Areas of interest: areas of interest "Commercial service"
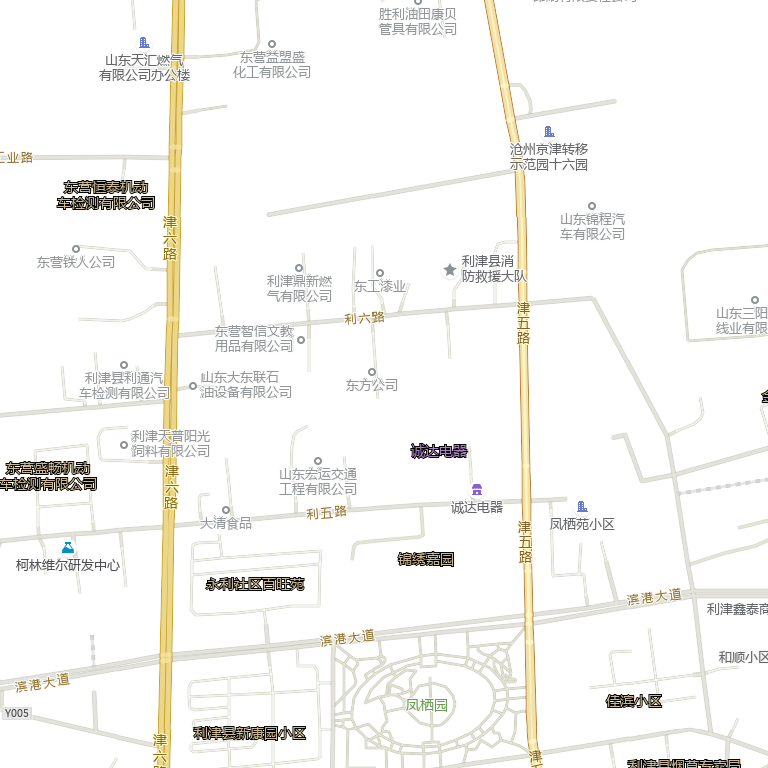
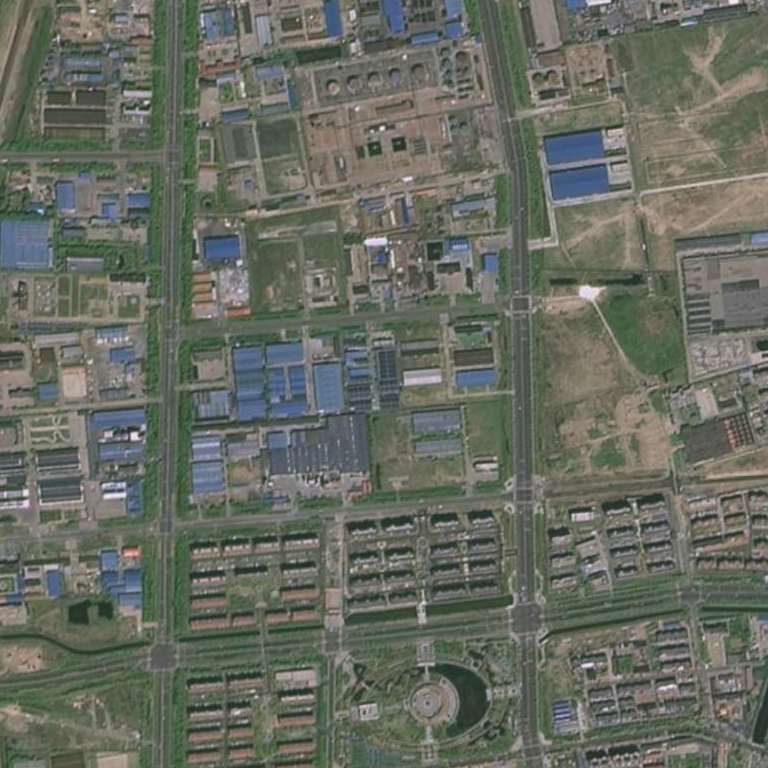